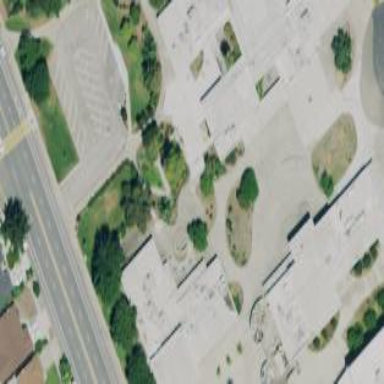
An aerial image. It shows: School building.